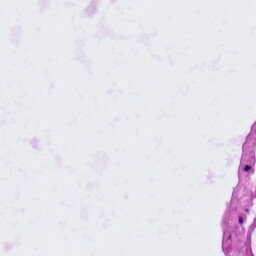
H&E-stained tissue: Lung